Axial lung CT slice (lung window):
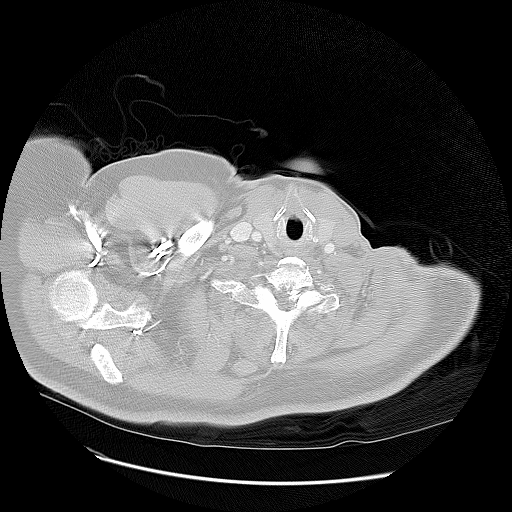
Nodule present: no